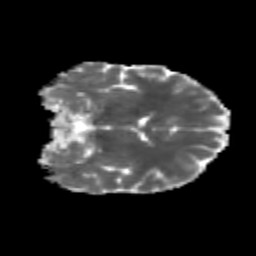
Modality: MD
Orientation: coronal
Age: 19
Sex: female
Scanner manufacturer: siemens
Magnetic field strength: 3 T
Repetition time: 3.5 s
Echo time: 0.113 s